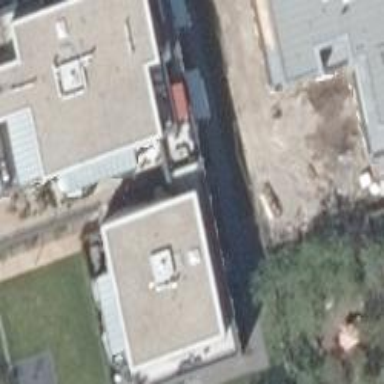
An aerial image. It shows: Building with flat roof.